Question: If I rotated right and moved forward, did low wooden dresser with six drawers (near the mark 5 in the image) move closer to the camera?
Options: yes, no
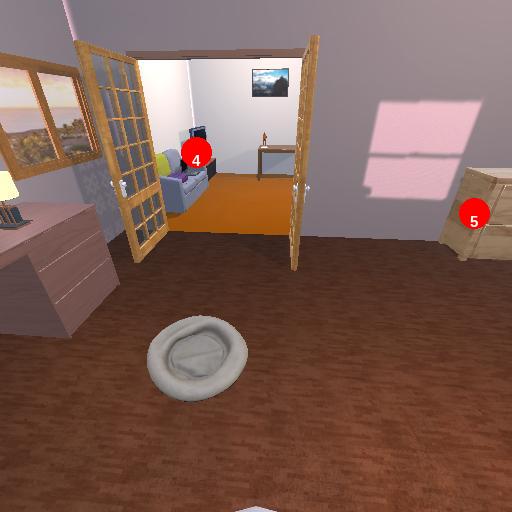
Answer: yes